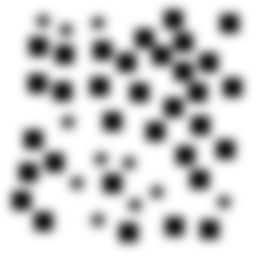
Squares: 33
Triangles: 0
Stars: 11
Total shapes: 44